Aerial crown-view tile of a tropical tree (Barro Colorado Island, Panama), acquired 20250317:
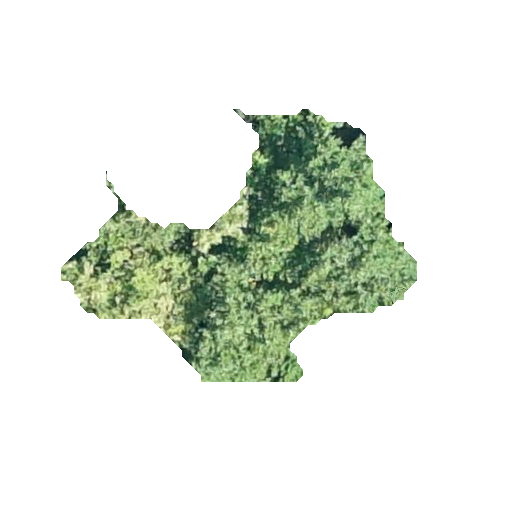
Species: Hieronyma alchorneoides
GBIF accepted scientific name: Hieronyma alchorneoides
Crown area: 76.234 m²